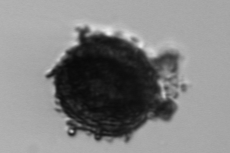
Label: Thalassiosira_TAG_external_detritus